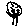
Label: tree